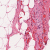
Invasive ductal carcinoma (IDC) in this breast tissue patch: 0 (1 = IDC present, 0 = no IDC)